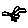
Label: bird